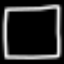
Label: square